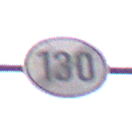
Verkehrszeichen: EndeGeschwindigkeit130
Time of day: Midday
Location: Outdoor (Urban)
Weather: Overcast
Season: NotSpecified
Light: Natural